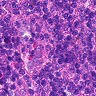
Metastatic tissue present: no